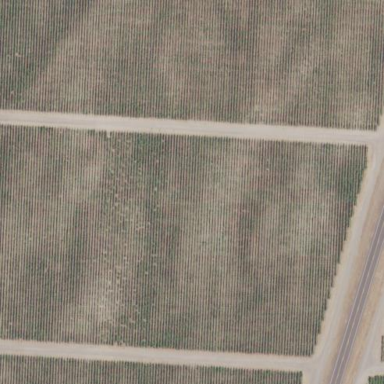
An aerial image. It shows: Vineyard where grapes are grown.